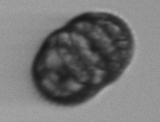
Label: Margalefidinium